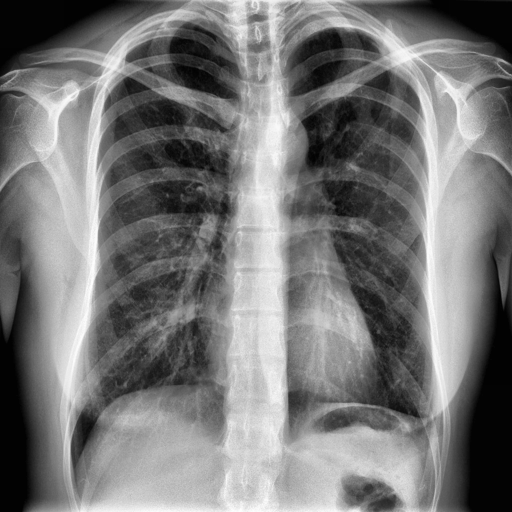
Finding: NORMAL